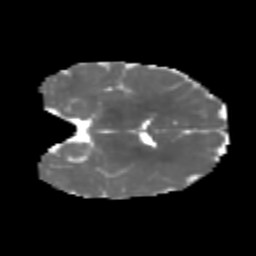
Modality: MD
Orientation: coronal
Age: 6
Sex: female
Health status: healthy